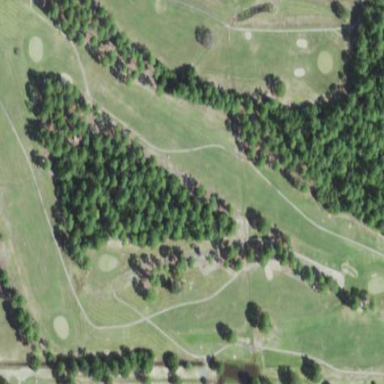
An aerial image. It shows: Golf course surrounded by greenery.